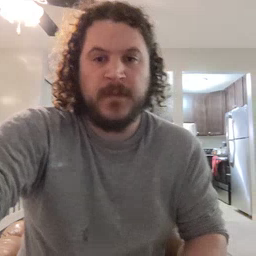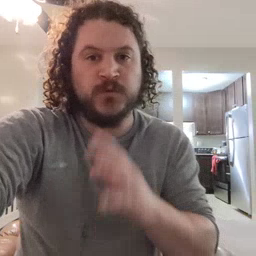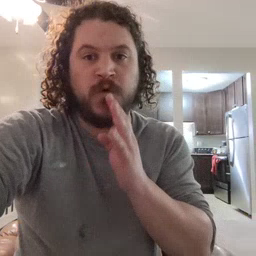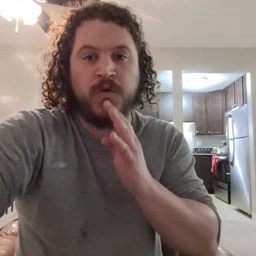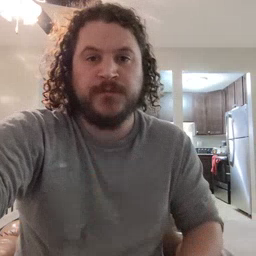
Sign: talk